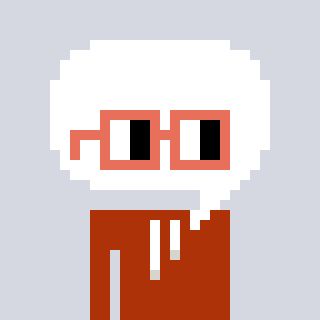
a pixel art character with square orange glasses, a speech bubble-shaped head and a hotbrown-colored body on a cool background